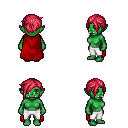
a pixel art fantasy rpg character, female body template, orc, green skin, red cape, white pants, ruby red pixie cut hairstyle, four views (front, back, left, right), 2x2 character sprite sheet, small pixel art, hard edges, no anti-aliasing